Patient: sex M, age 58
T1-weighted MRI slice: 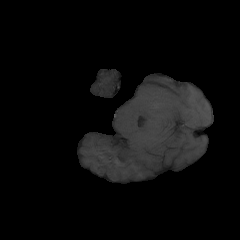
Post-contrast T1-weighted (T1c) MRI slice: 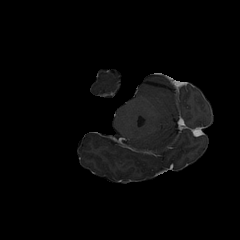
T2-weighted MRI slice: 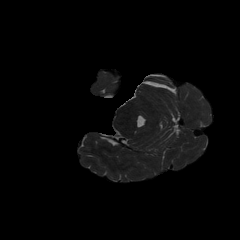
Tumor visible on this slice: no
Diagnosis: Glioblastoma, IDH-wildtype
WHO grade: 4